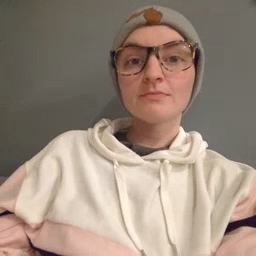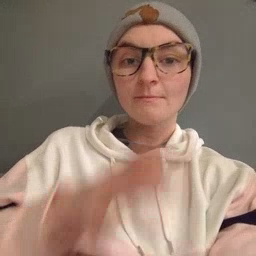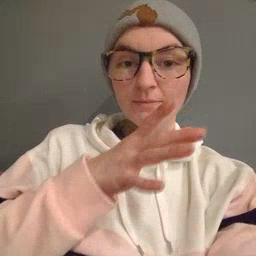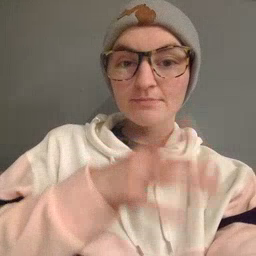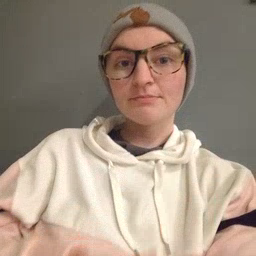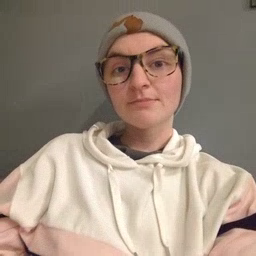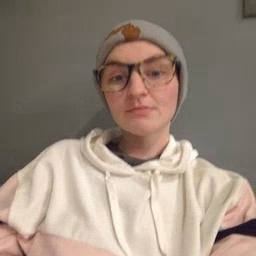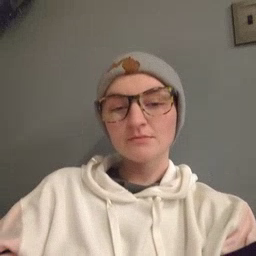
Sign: mom